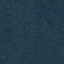
Land use / land cover class: Forest